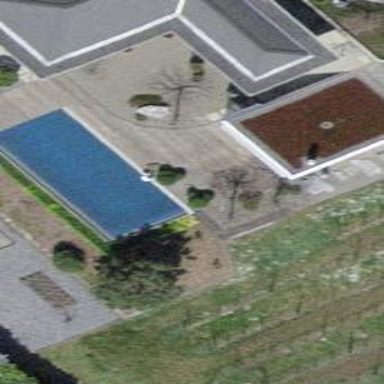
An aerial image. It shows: Swimming pool located in leisure land.